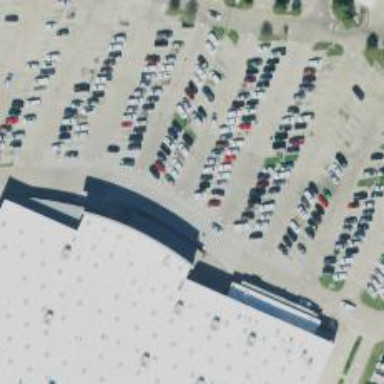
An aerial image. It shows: Parking space.